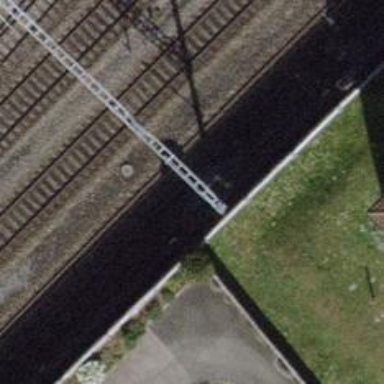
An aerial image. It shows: Rail siding with electrified contact lines for trains.